Question: I am trying to build the below schema:
!
When I try to add these foreign keys mentioned below after inserting data into the tables, I get an error saying "ERROR 1452 (23000): Cannot add or update a child row: a foreign key constraint fails" :
'''
alter table takes add foreign key (course_id,sec_id,semester,year) references section (course_id,sec_id,semester,year) on update cascade on delete cascade;
alter table prereq add foreign key (prereq_id) references course (course_id) on update cascade on delete cascade;
alter table course add foreign key (dept_name) references department (dept_name) on update cascade on delete cascade;
'''
I dont understand why I could do it for the other fields but not for these. engine=innodb is enabled for all tables.
Any suggestions?
The tables have the following values:
'''
mysql> select * from prereq;
+-----------+-----------+
| course_id | prereq_id |
+-----------+-----------+
| BIO667 | BIO304 |
| CIS621 | CIS220 |
| CIS637 | CIS108 |
| CIS637 | CIS220 |
| MAT647 | MAT235 |
+-----------+-----------+
mysql> select * from takes;
+-----+-----------+--------+----------+------+-------+
| ID | course_id | sec_id | semester | year | grade |
+-----+-----------+--------+----------+------+-------+
| 100 | CIS621 | 010 | Fall | 2012 | B+ |
| 100 | CIS637 | 010 | Fall | 2011 | A |
| 104 | CIS621 | 010 | Fall | 2012 | B+ |
| 104 | CIS637 | 010 | Fall | 2012 | B- |
| 206 | BIO667 | 1 | Spring | 2012 | A- |
| 476 | MAT647 | 010 | Spring | 2011 | B |
+-----+-----------+--------+----------+------+-------+
mysql> select * from course;
+-----------+--------------+-----------+---------+
| course_id | title | dept_name | credits |
+-----------+--------------+-----------+---------+
| BIO667 | Gene Theory | BIOTECH | 4 |
| CIS621 | Algorithms | CIS | 3 |
| CIS637 | Database | CIS | 3 |
| MAT647 | Calculus - I | MATH | 3 |
+-----------+--------------+-----------+---------+
mysql> select * from section;
+-----------+--------+----------+------+----------+---------+--------------+
| course_id | sec_id | semester | year | building | room_no | time_slot_id |
+-----------+--------+----------+------+----------+---------+--------------+
| BIO667 | 1 | Spring | 2012 | Brown | 116 | 2 |
| CIS621 | 010 | Fall | 2012 | Gore | 114 | 1 |
| CIS637 | 010 | Fall | 2011 | Smith | 102 | 3 |
| MAT647 | 010 | Spring | 2011 | Memorial | 126 | 4 |
+-----------+--------+----------+------+----------+---------+--------------+
'''
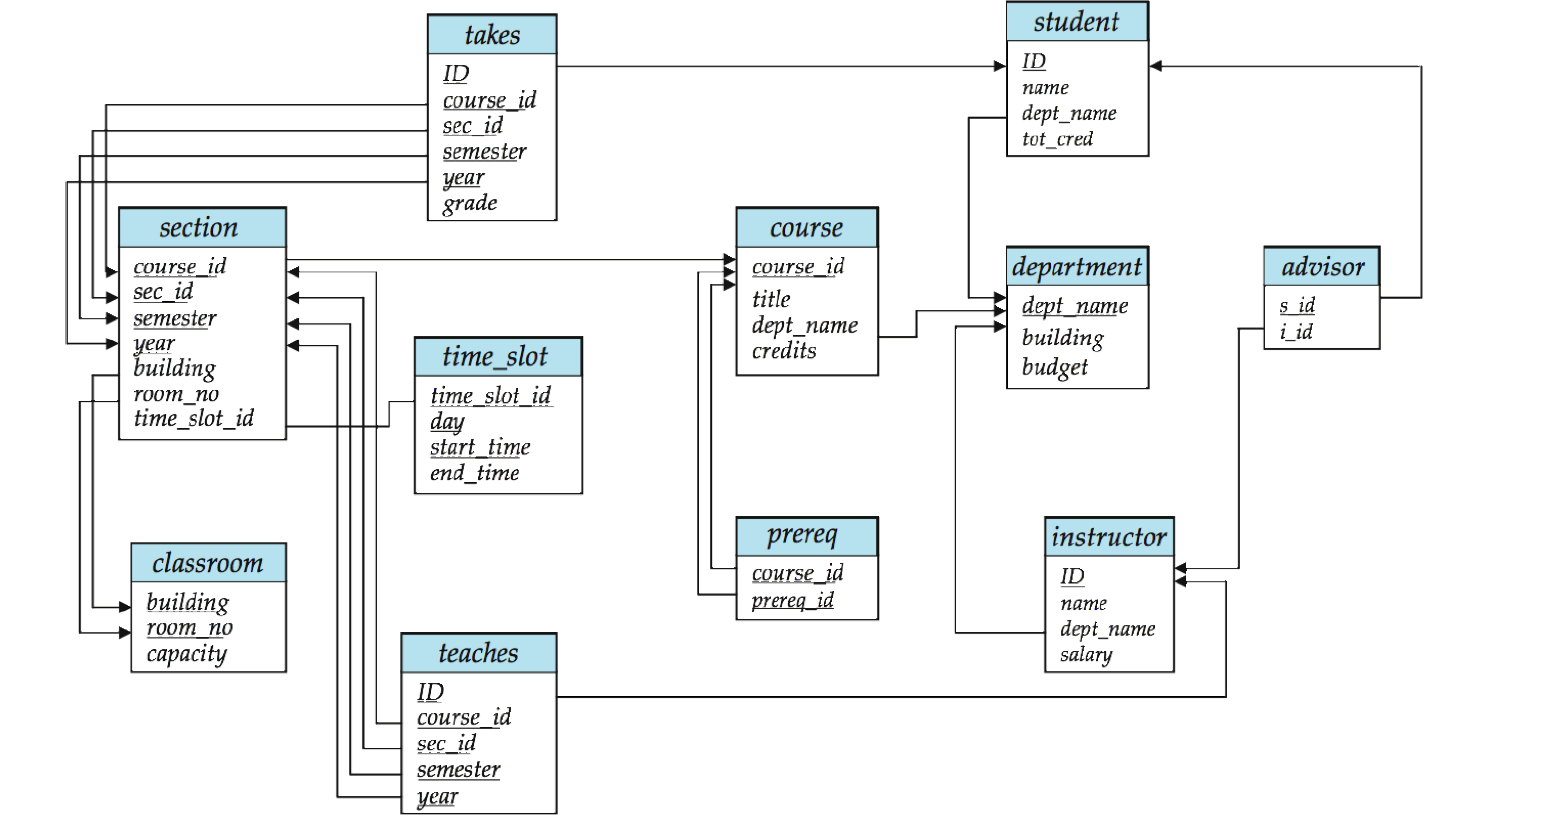
Answer: In table 'takes' this row
'''
| 104 | CIS637 | 010 | Fall | 2012 | B- |
'''
has no match for all its keys in 'section' (2012 is missing)
Please check all your keys carefully.